You are looking at a signal-to-image encoding: consecutive vibration samples arranged as the rows of a grayscale square. Based on the visible evidence, which condition applies: normal, inner_race, outer_race, ball?
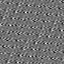
Answer: inner_race